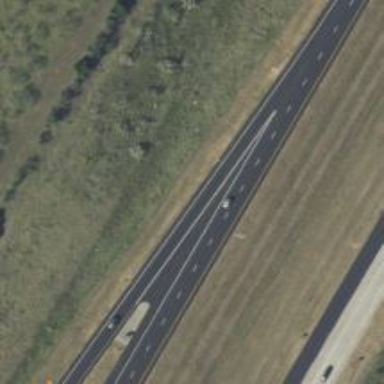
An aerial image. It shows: Motorway junction.